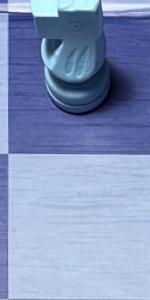
Label: Empty